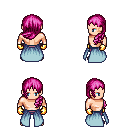
a pixel art fantasy rpg character, male body template, human, light skin, overskirt, magenta pants, pink left-swept hairstyle, gold gloves, four views (front, back, left, right), 2x2 character sprite sheet, small pixel art, hard edges, no anti-aliasing